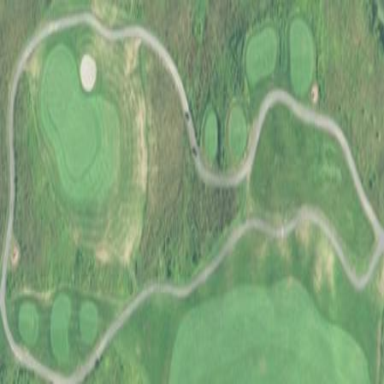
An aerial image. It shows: Designated golf cartpath along service road.